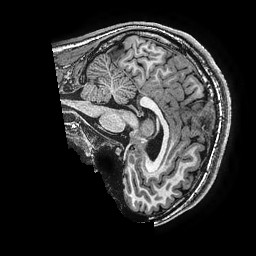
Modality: T1w
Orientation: sagittal
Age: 15
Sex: male
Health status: ill
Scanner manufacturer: ge
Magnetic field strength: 3 T
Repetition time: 0.0077 s
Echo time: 0.003436 s